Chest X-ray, PA view. Patient: 42 years old, sex F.
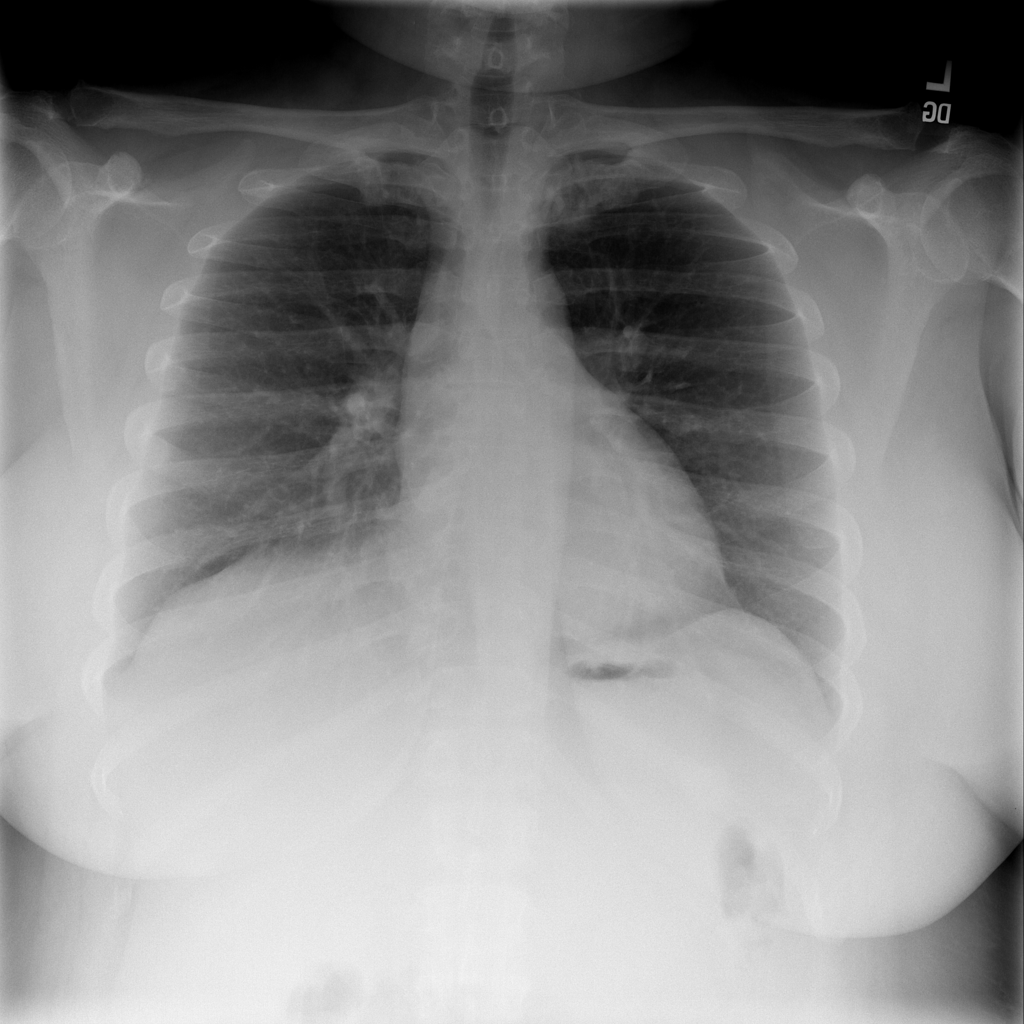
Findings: No Finding